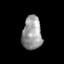
Tissue: skin
Cell type: Epithelial cells
Senescence score: 0.2184
Nuclear area (px): 644
Mean DAPI intensity: 152.961